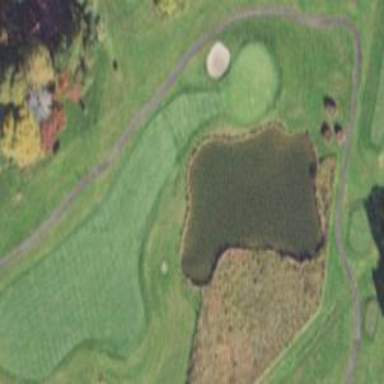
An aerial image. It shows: Water hazard in golf course. The hazard is natural water feature.